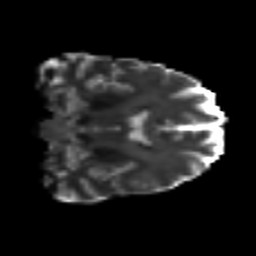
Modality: T2w
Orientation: coronal
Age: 33
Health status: ill
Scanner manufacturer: philips
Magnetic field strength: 3 T
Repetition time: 9 s
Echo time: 0.127 s